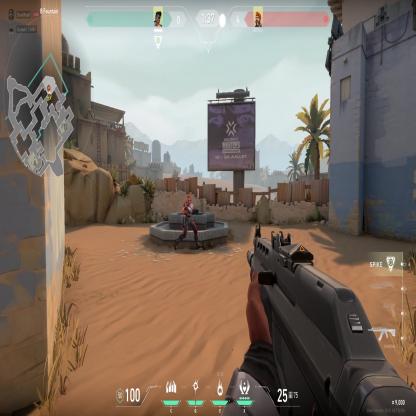
Label: enemy